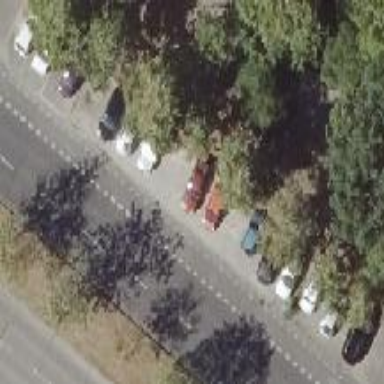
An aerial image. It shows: Street-side parking area.